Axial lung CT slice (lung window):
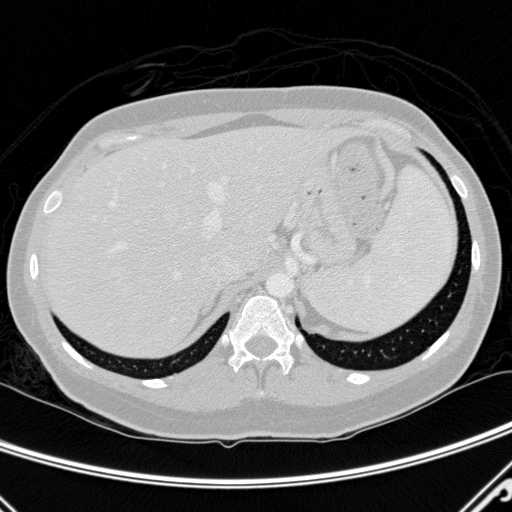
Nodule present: no